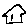
Label: house